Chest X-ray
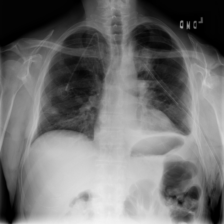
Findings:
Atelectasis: negative
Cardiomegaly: negative
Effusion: positive
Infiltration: negative
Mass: negative
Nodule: negative
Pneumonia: negative
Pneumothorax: negative
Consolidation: negative
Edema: negative
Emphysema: negative
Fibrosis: negative
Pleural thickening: negative
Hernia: negative